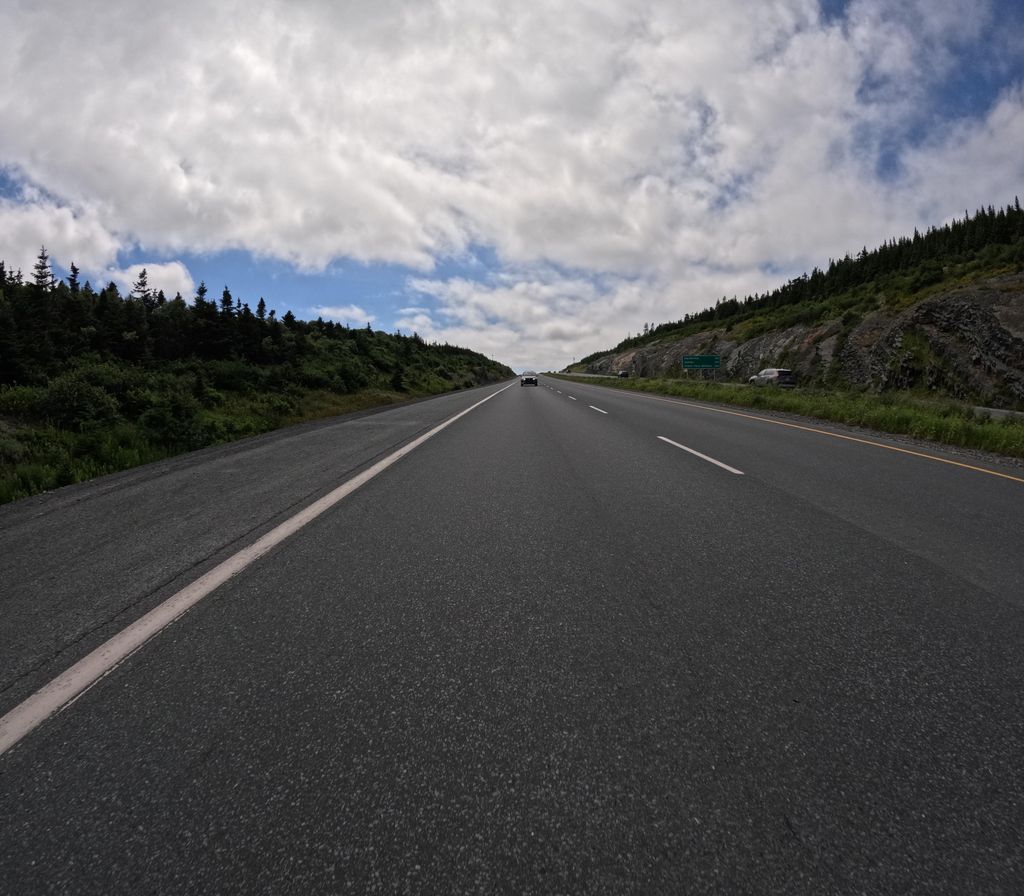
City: st_johns